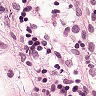
Metastatic tissue present: no